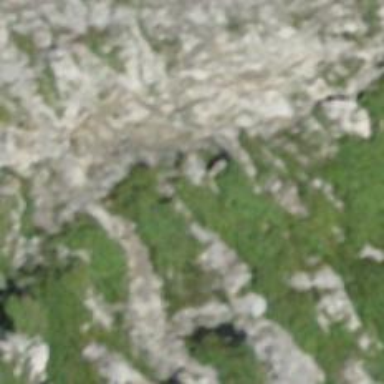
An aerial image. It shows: Natural cliff.